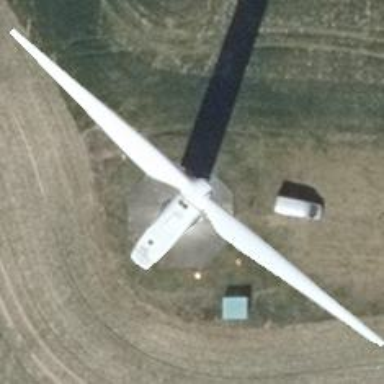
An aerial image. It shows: Wind generator using wind turbines of horizontal axis.